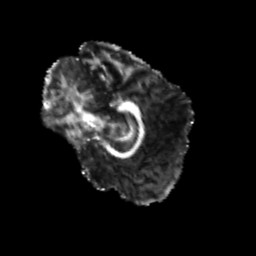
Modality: FA
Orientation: sagittal
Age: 28
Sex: female
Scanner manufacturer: siemens
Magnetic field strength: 3 T
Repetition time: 3.5 s
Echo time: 0.104 s